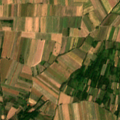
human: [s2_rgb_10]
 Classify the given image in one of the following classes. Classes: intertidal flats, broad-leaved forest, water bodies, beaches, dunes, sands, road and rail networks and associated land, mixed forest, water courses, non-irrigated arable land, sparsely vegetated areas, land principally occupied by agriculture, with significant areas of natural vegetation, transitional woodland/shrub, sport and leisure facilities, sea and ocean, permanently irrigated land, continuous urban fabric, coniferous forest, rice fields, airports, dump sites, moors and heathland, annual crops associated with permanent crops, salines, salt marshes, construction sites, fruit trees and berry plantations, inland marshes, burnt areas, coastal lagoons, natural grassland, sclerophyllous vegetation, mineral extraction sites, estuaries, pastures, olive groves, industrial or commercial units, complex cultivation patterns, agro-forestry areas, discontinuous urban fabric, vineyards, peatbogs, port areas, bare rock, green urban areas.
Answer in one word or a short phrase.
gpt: non-irrigated arable land, land principally occupied by agriculture, with significant areas of natural vegetation, transitional woodland/shrub